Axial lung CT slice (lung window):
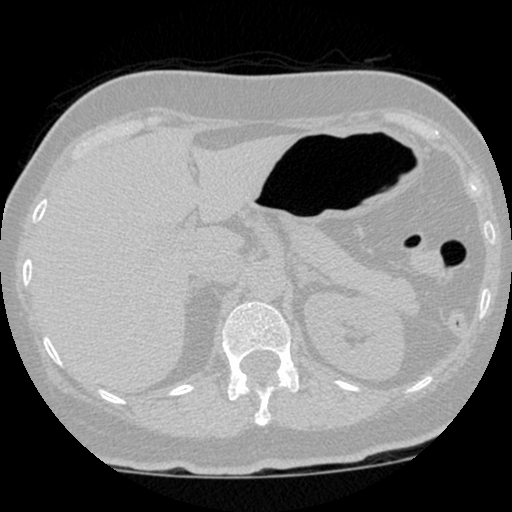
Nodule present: no